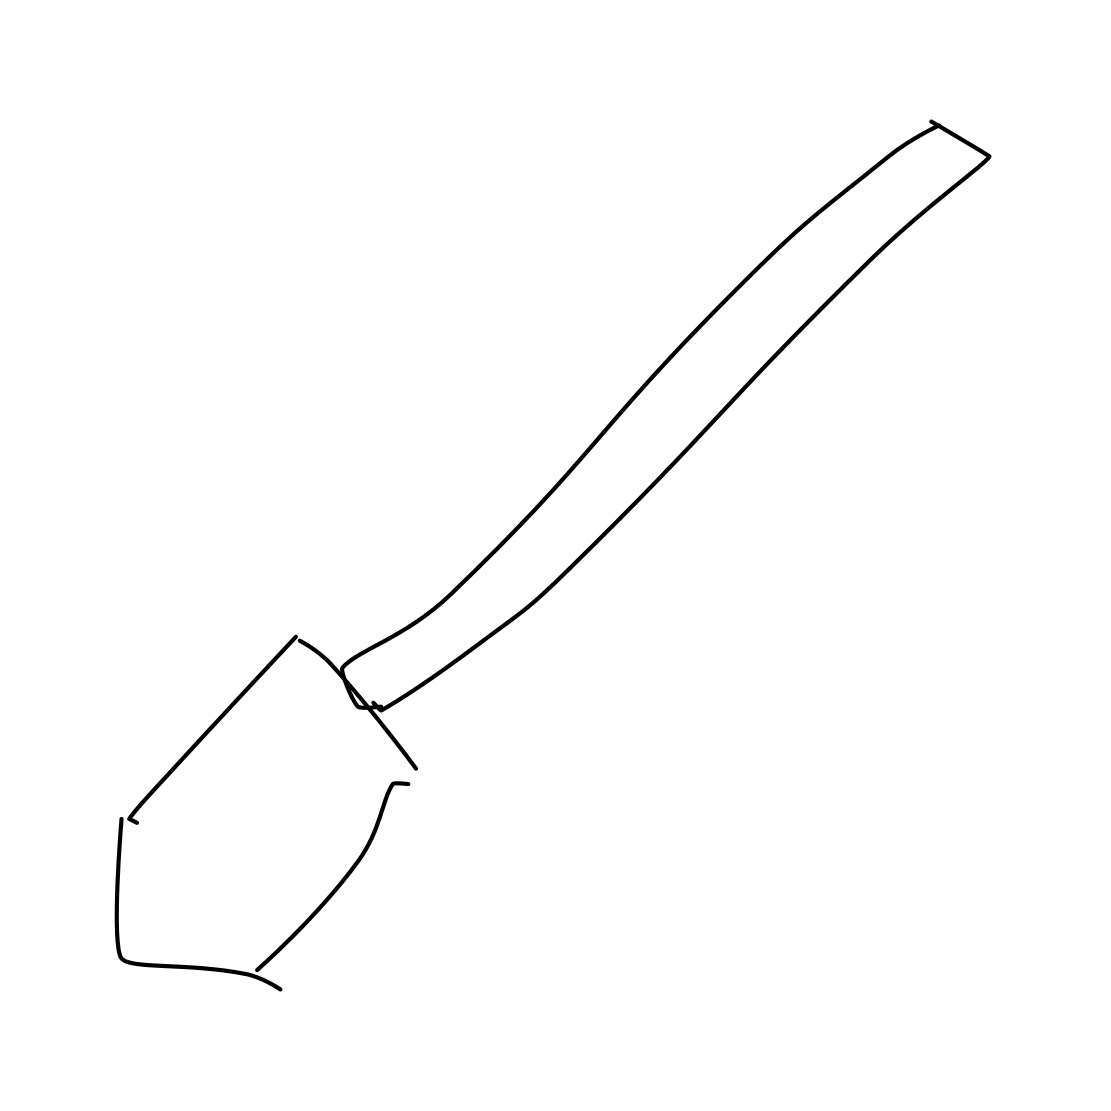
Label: shovel